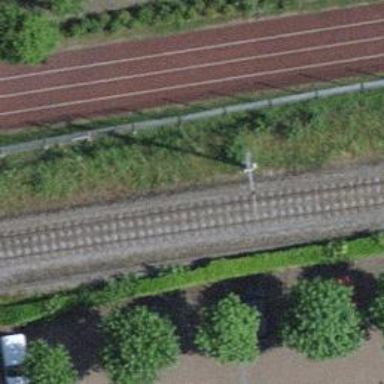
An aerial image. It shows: Single railway track with electrified contact line.